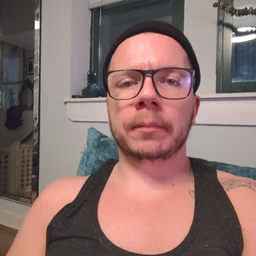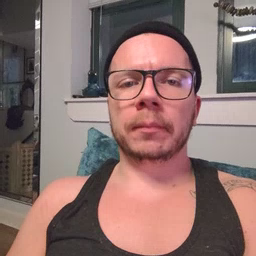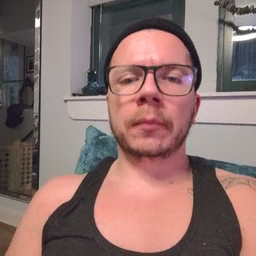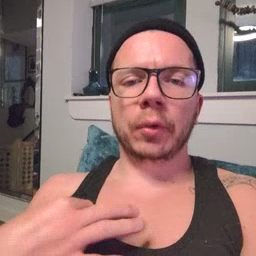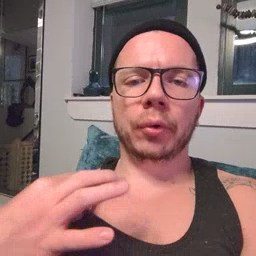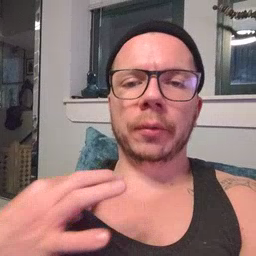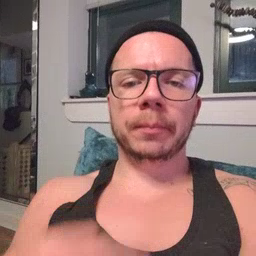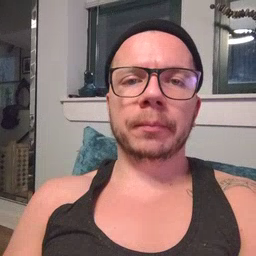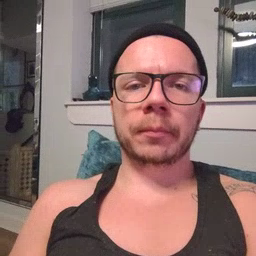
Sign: shirt